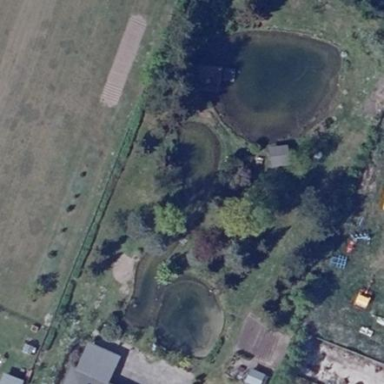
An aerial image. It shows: Pond surrounded by natural water.